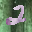
Label: 2